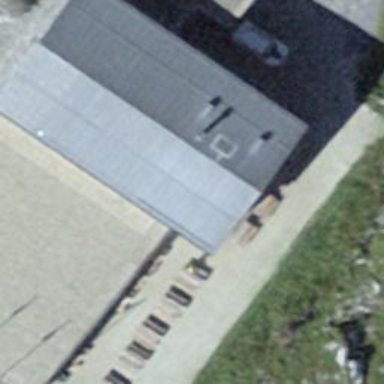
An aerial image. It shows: Restaurant.